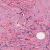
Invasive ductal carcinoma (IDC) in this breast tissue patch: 1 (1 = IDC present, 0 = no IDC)